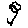
Label: flower